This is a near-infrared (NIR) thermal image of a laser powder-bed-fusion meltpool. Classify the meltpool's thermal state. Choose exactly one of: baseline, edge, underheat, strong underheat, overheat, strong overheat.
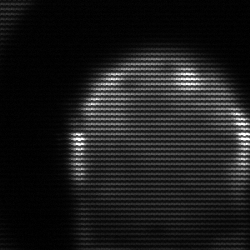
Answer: edge